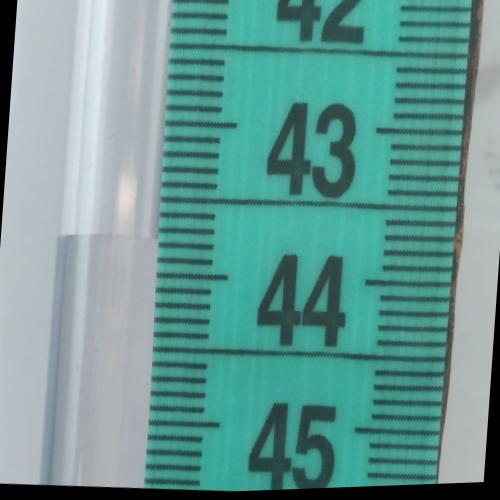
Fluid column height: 43.8 cm